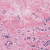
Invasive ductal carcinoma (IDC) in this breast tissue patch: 1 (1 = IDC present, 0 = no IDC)